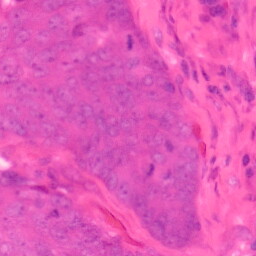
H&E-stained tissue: Colon